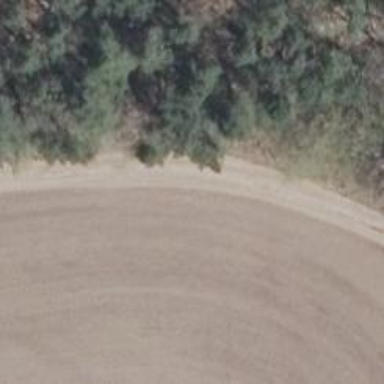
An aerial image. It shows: Dirt track road with grade 3 tracktype.